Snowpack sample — Buffalo Mountain, Silverthorne, Colorado, USA (2/22/26, 2:02 PM MST)
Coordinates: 39.622, -106.113
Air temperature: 33 °F
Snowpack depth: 63 cm
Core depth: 50 cm
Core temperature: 28.4 °F
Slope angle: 11°, slope face: 116°
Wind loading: low
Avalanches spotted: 0
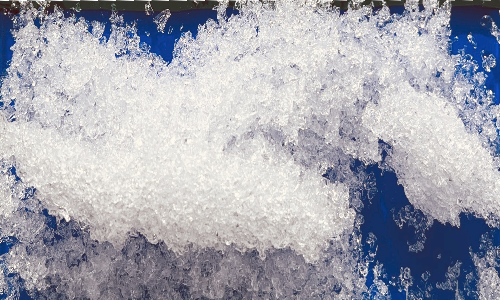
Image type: core
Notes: In a firebreak similar to site 1, minimal wind loading with no spotted avalanches (not many faces in view though)